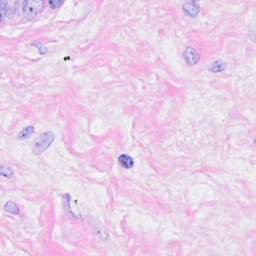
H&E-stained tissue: Breast